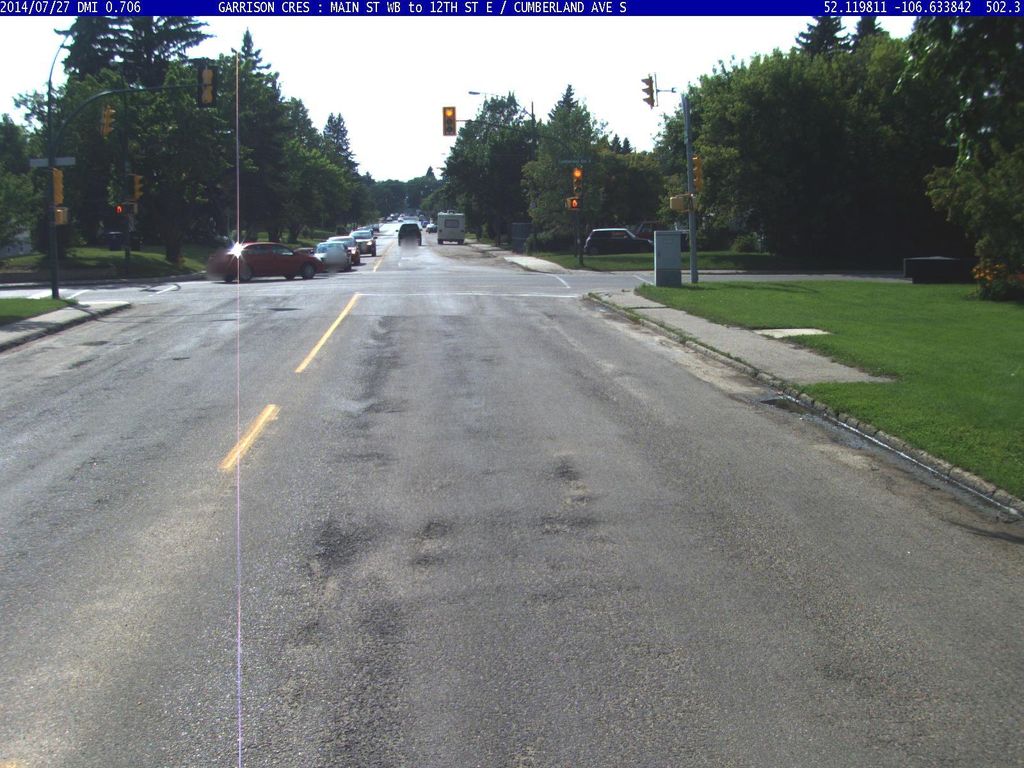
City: saskatoon